Chest X-ray:
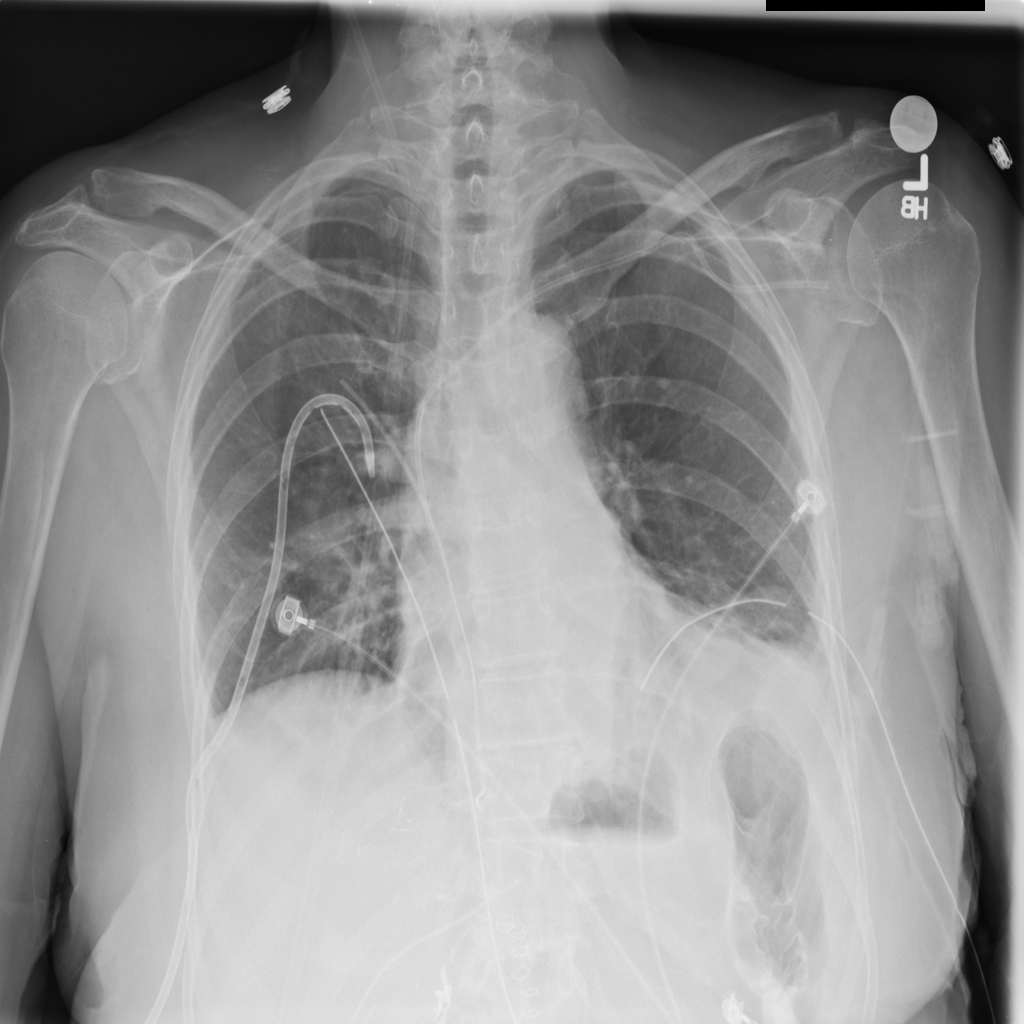
Findings: Consolidation, Effusion
No abnormal finding: no